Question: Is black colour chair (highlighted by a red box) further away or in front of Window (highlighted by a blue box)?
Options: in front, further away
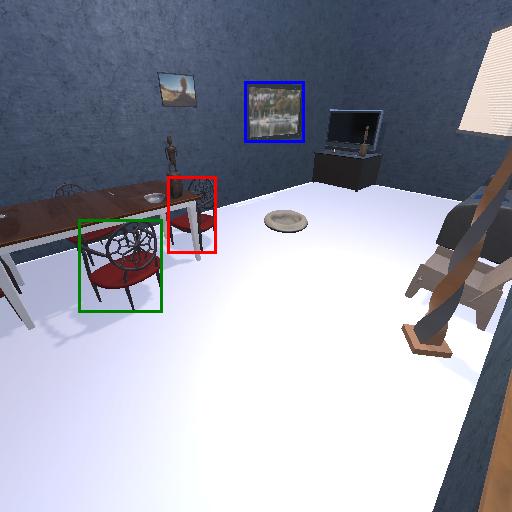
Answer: in front